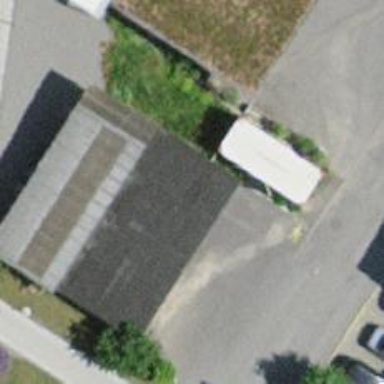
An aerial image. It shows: Ambulance station for emergencies.